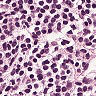
Metastatic tissue present: no